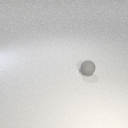
small gray rubber sphere